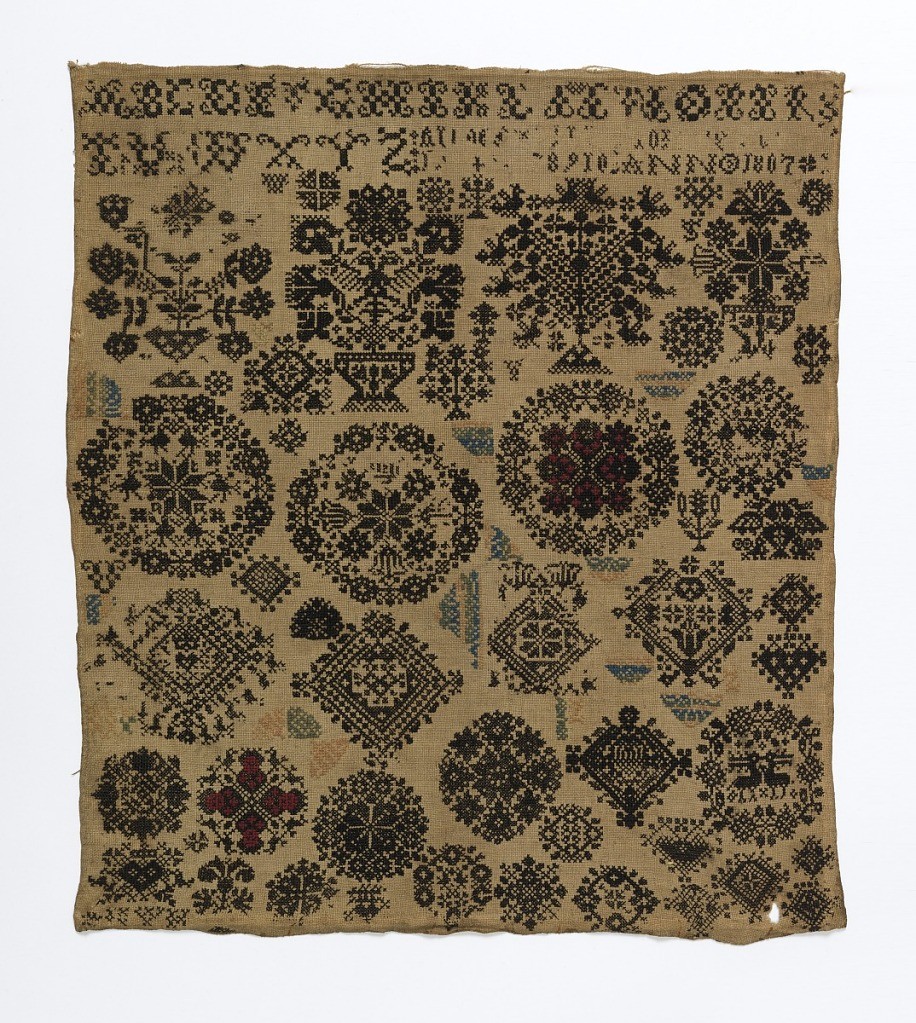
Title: Sampler
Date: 1807
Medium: silk and cotton embroidery on linen foundation Technique: cross stitch on plain weave
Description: Alphabets and geometric motifs, primarily black.